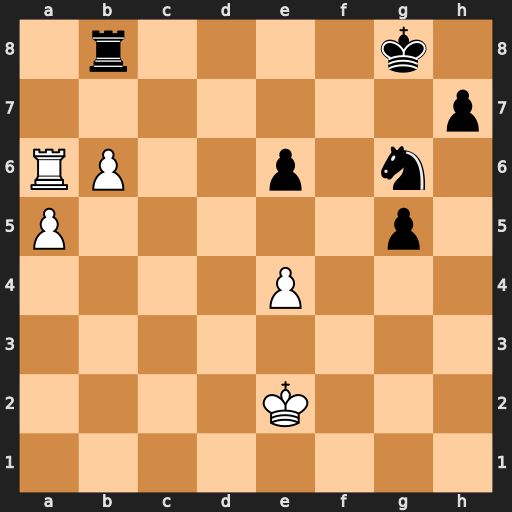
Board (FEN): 1r4k1/7p/RP2p1n1/P5p1/4P3/8/4K3/8
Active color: w
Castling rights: -
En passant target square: -
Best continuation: Ra7 Nf4+ Ke3